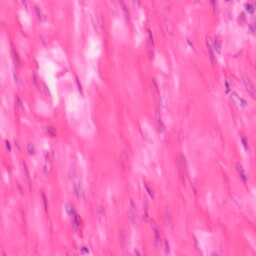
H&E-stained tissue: Colon